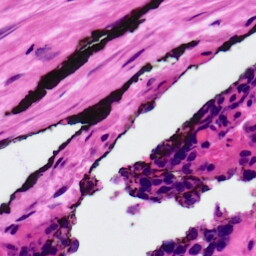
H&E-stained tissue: Ovarian